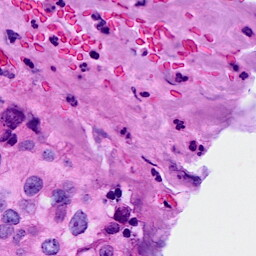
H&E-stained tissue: Breast